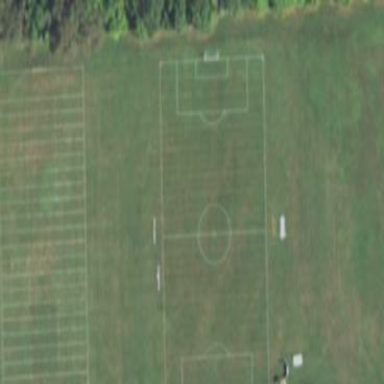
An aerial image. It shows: Soccer pitch for leisure land activities.